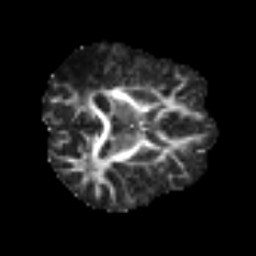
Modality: FA
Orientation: axial
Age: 68
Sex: male
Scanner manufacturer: siemens
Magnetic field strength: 3 T
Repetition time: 5.6 s
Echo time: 0.082 s